Field crop: tomato
Growth stage: 1
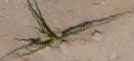
Species: cyperus